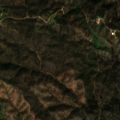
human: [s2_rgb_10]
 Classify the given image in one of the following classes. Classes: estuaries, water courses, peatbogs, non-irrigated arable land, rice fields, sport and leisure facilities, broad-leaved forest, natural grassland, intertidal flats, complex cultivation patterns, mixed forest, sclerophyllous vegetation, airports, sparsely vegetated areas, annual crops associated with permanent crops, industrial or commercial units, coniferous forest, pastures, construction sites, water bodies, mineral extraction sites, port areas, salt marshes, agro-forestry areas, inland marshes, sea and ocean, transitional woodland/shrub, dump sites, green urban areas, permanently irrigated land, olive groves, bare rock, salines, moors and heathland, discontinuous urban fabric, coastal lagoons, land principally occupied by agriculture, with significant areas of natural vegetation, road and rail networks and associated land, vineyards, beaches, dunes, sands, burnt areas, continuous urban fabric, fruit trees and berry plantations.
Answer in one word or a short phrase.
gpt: non-irrigated arable land, agro-forestry areas, broad-leaved forest